Question: I would like to write a small progress message to the bottom left corner of the browser window where browsers show links when hovering, or waiting for data etc. See image below for a better explanation.

i.e. I would like to write to the grey part in the attached picture which is currently showing the link 'opensource.org/licences/MIT'. It needs to be generic method, e.g. works in Chrome, FF, IE, but happy if its only in modern, HTML5 browsers.
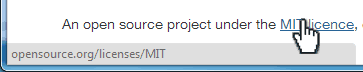
Answer: you can make div like this to show message and give css like this
'''
.message {
position: fixed;
left: 0;
bottom: 0;
padding: 10px;
font-size:14px;
background: #CCC;
color: #333;
}
'''